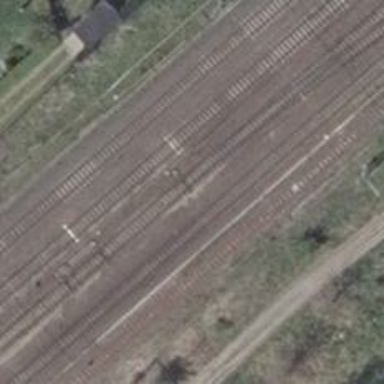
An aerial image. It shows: Railway with electrified contact lines.